Field crop: maize
Growth stage: 2
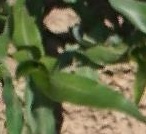
Species: maize